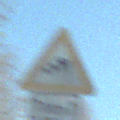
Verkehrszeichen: SeitenwindVonRechts
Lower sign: LaengeEinerStrecke1
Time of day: MorningAfternoon
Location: Outdoor (Suburban)
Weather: Clear
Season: NotSpecified
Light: Natural